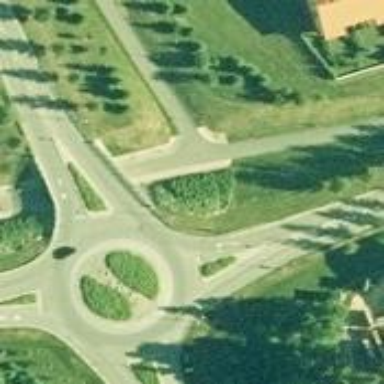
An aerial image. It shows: Asphalt cycleway.